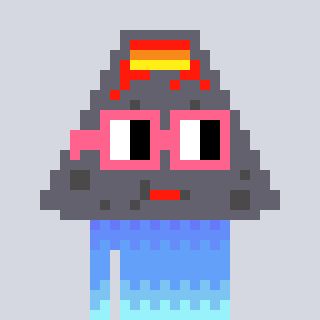
a pixel art character with square pink glasses, a volcano-shaped head and a grayscale-colored body on a cool background